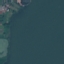
Label: SeaLake